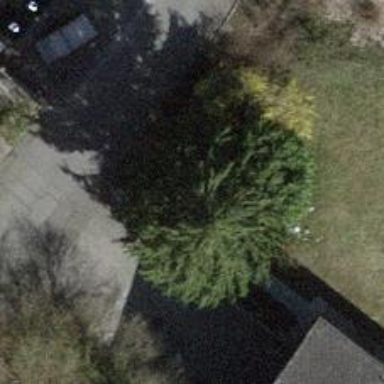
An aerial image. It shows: Needle-leaved tree in natural setting.